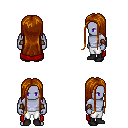
a pixel art fantasy rpg character, male body template, dark elf, purple skin, red cape, white pants, brunette extra-long hairstyle, leather bracers, black shoes, four views (front, back, left, right), 2x2 character sprite sheet, small pixel art, hard edges, no anti-aliasing